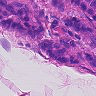
Metastatic tissue present: yes